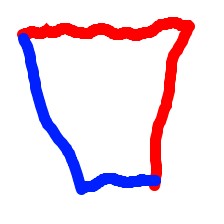
Shape: trapezoid